Field crop: maize
Growth stage: 1
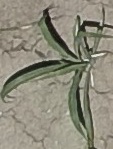
Species: sorghum